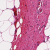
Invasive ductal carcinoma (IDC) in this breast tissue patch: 0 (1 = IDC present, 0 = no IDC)